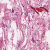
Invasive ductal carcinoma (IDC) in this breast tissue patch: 0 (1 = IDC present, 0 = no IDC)